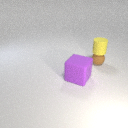
small brown rubber sphere behind large purple rubber cube